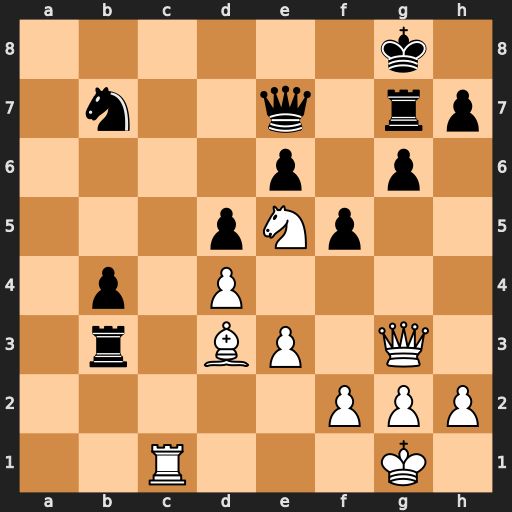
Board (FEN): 6k1/1n2q1rp/4p1p1/3pNp2/1p1P4/1r1BP1Q1/5PPP/2R3K1
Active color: w
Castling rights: -
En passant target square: -
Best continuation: Rc8+ Nd8 Nc6